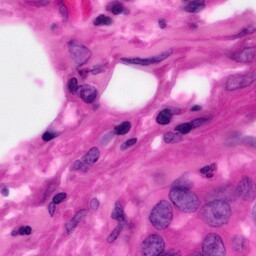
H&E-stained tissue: Pancreatic